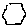
Label: hexagon